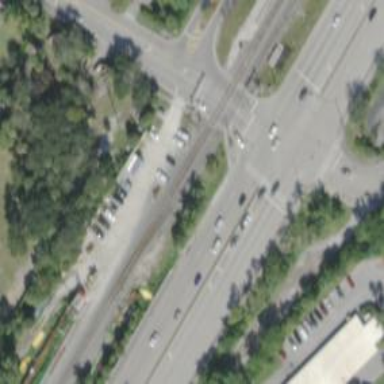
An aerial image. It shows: Railway siding for service.